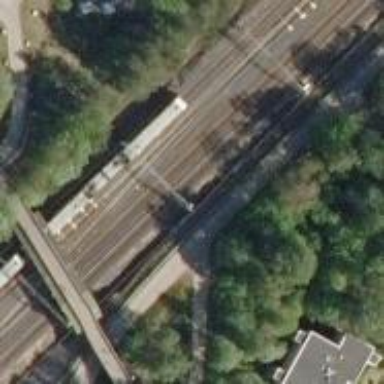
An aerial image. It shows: Railway with continuous electrified contact lines.